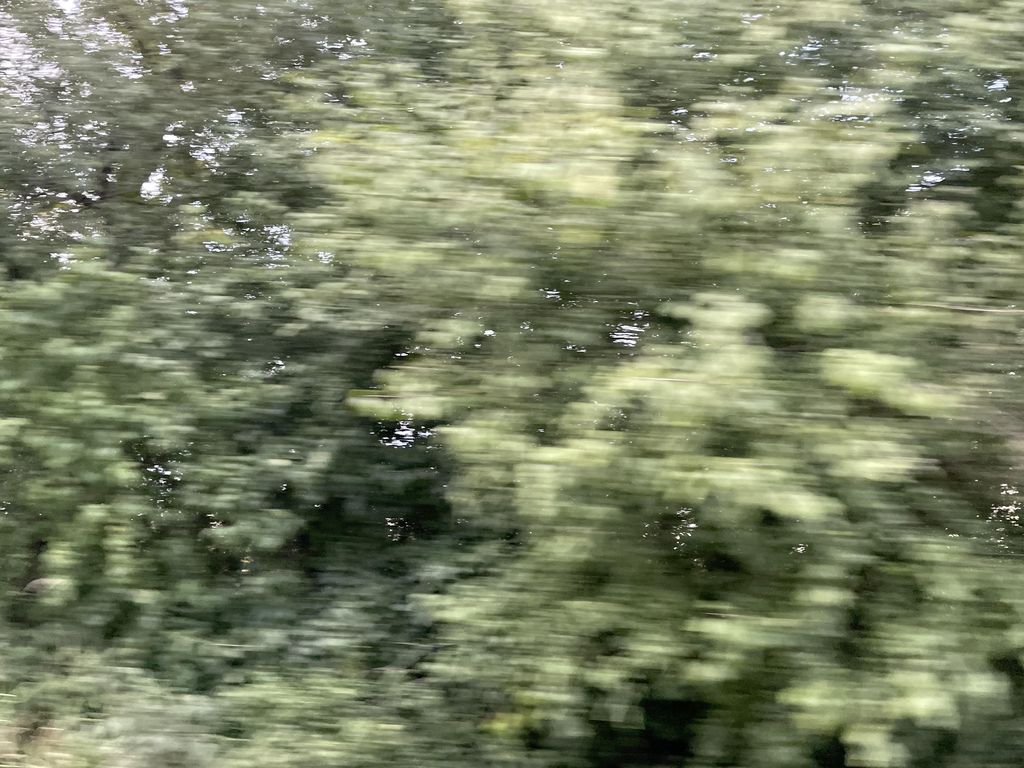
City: kitchener-waterloo